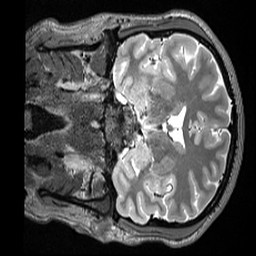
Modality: T2w
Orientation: coronal
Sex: male